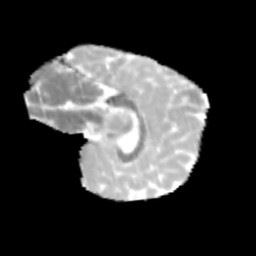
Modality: MD
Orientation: sagittal
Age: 10
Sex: female
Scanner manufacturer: siemens
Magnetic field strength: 3 T
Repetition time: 3.8 s
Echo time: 0.07 s